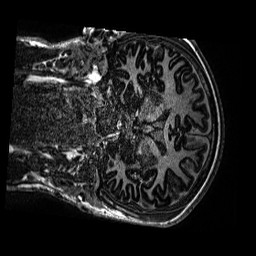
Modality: MP2RAGE
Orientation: coronal
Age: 13
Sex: male
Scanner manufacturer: siemens
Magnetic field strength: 3 T
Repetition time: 4 s
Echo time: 0.00299 s